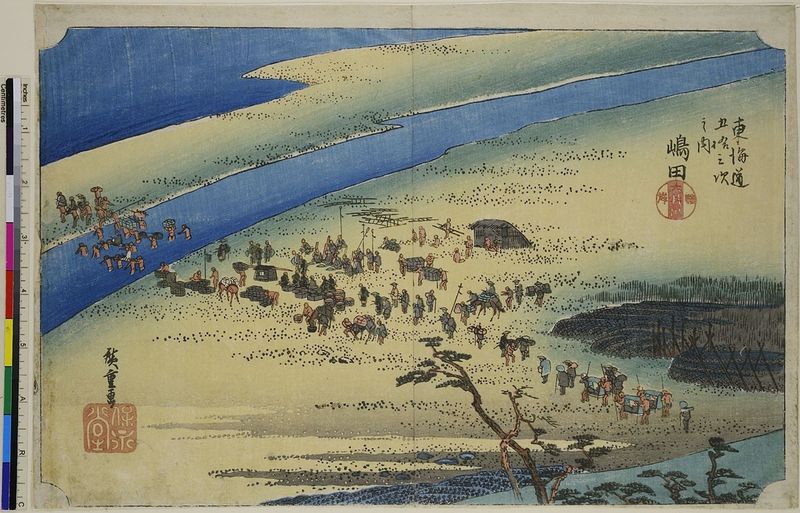
Titel: Shimada: Das Suruga Ufer des Oi-Flusses, Blatt 24 aus der Serie: Die 53 Stationen des Tokaido, Hoeido Edition
Künstler: Utagawa Hiroshige
Standort: Hamburg
Institution: Museum für Kunst und Gewerbe Hamburg
Schlagwörter: fluss, holzschnitt, druckgraphik, druckgrafik, zeit, reisende, farbholzschnitt, tourismus, reisen, edo, reproduktionen, druckerzeugnisse, ukiyo